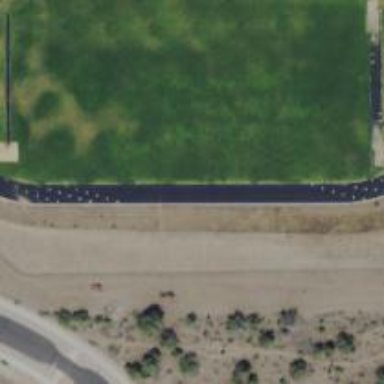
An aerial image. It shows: Athletic track located in leisure land area.